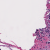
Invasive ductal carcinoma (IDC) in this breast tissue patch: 0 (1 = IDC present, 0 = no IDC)